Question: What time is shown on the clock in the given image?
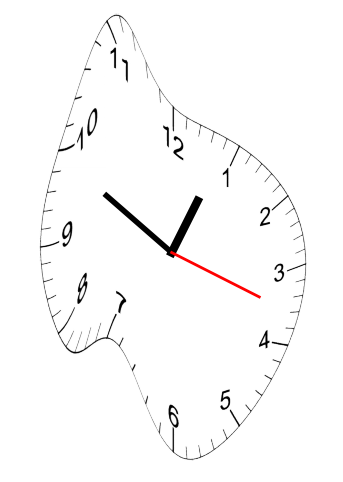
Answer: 12:49:18